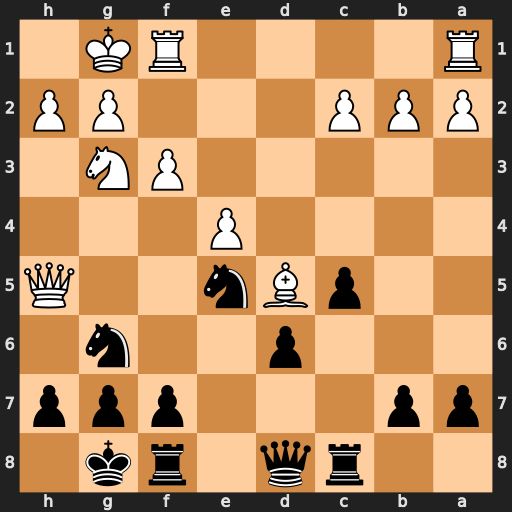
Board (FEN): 2rq1rk1/pp3ppp/3p2n1/2pBn2Q/4P3/5PN1/PPP3PP/R4RK1
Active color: b
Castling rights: -
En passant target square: -
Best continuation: Nf4 Qf5 Qh4